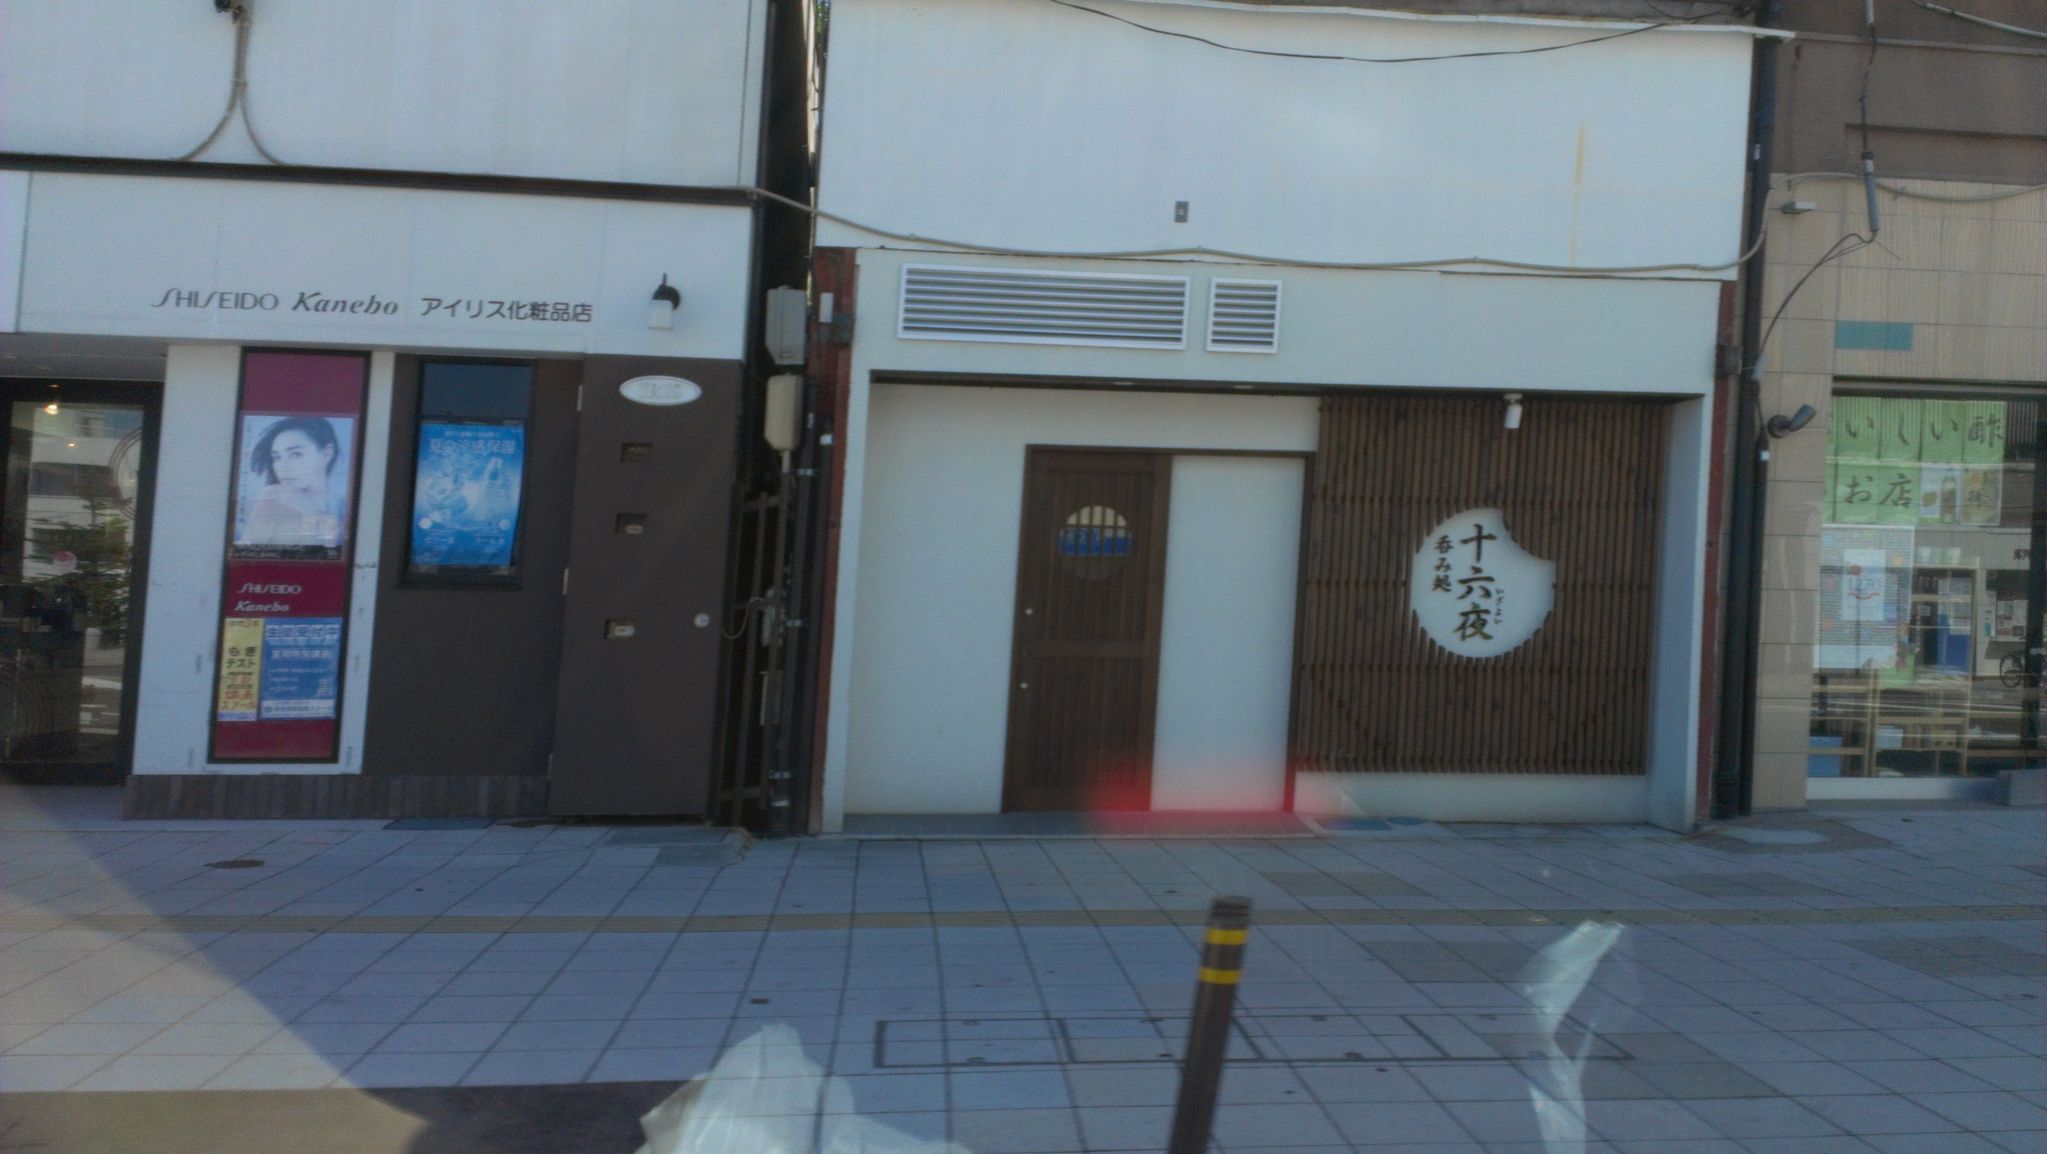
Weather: clear
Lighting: day
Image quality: slightly poor
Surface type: walking surface
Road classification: trunk
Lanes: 2.0
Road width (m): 5.1
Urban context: urban centre
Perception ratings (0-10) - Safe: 3.22, Lively: 7.5, Beautiful: 1.57, Boring: 1.47, Depressing: 7.24, Wealthy: 5.91